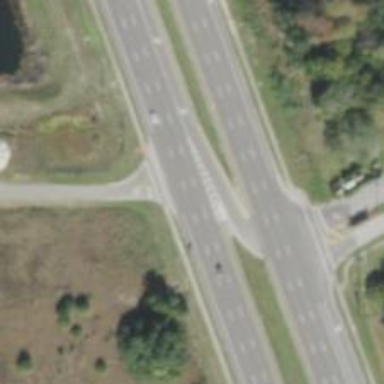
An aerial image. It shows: Asphalt road classified as trunk highway.